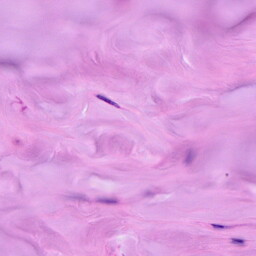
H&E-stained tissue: Breast